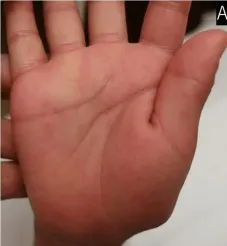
Skin findings on the limbs. (A) Spotted erythema on the palms.
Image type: medical_photograph (skin_photograph)